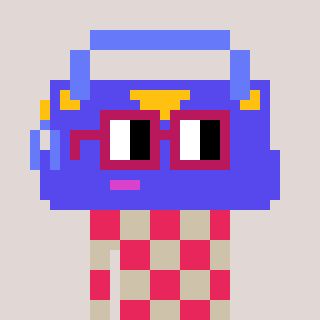
a pixel art character with square dark red glasses, a bag-shaped head and a bege-colored body on a warm background